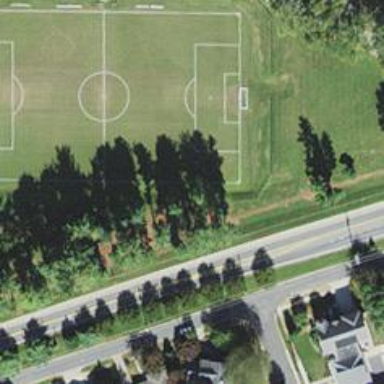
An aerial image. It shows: Grass pitch used for soccer.